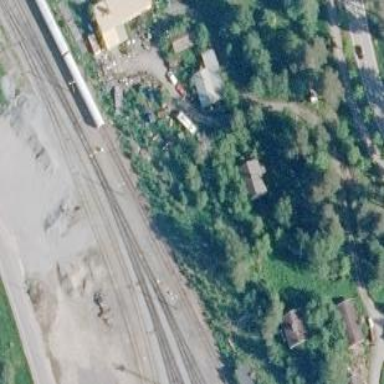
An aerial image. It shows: Unused railway yard.